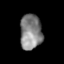
Tissue: lung
Cell type: T cells
Senescence score: 0.2234
Nuclear area (px): 760
Mean DAPI intensity: 131.558